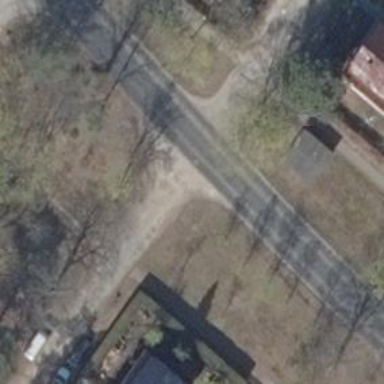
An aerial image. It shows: Residential road with compacted surface.